Question: I'm trying to enable real time facebook subscription for my app. This is my PHP code
'''
<?php
if(isset($_GET["hub_challenge"])){
echo $_GET["hub_challenge"];
return;
}
?>
'''
This is just a test code which returns . I've uploaded it to my website at <URL>
I am trying to subscribe using Facebook's graph explorer. See image below:

But there is a weird problem. Instead of returning hub_challenge, it's returning the whole php code. Any idea what's wrong?
Thanks.
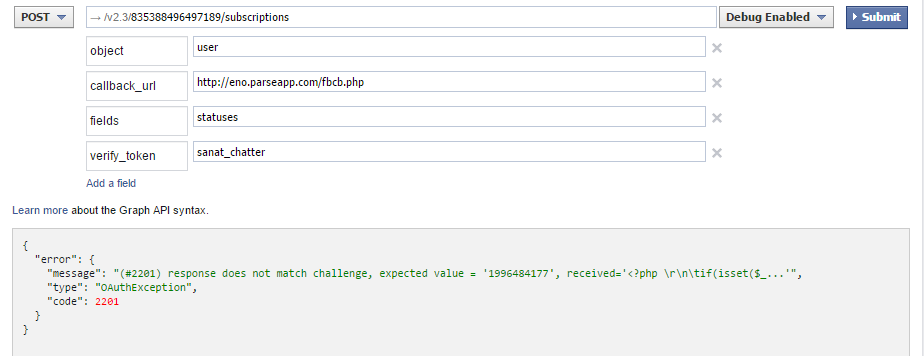
Answer: I found the problem. Apparently parse does not support php directly. I uploaded this code to my personal domain and it worked.